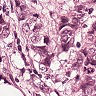
Metastatic tissue present: yes